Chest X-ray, PA view. Patient: 63 years old, sex M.
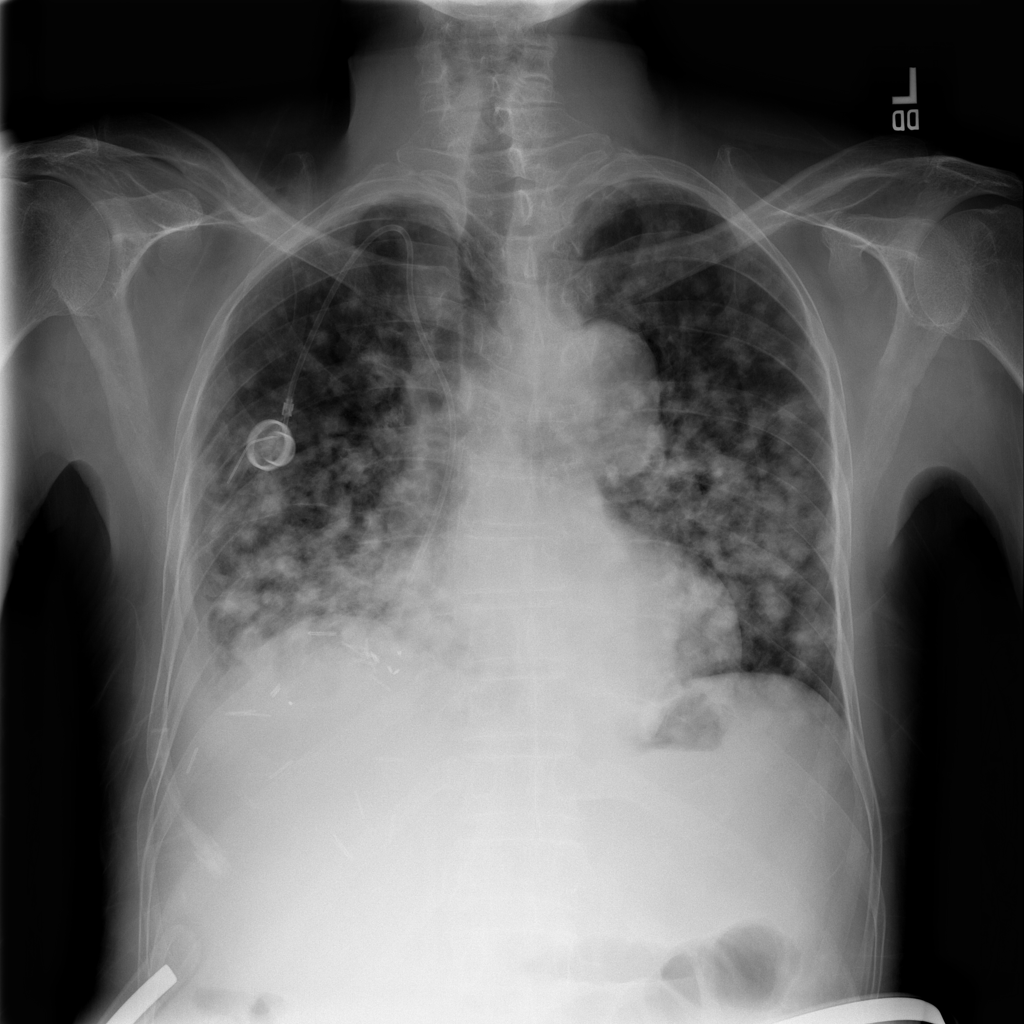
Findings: Infiltration, Pleural_Thickening